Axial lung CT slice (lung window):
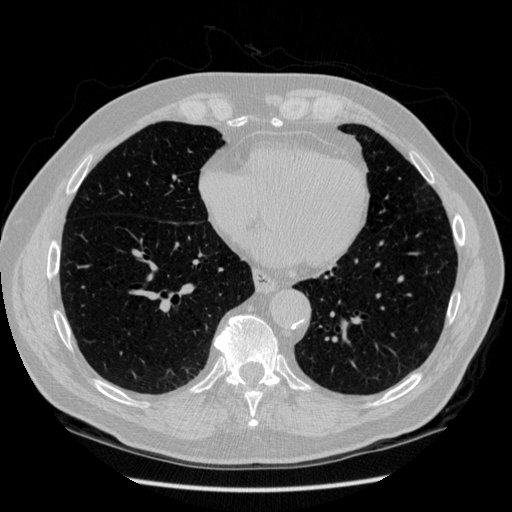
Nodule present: no